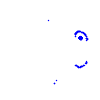
Particle: electron